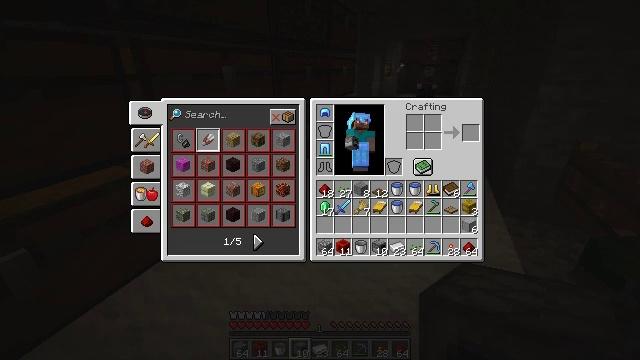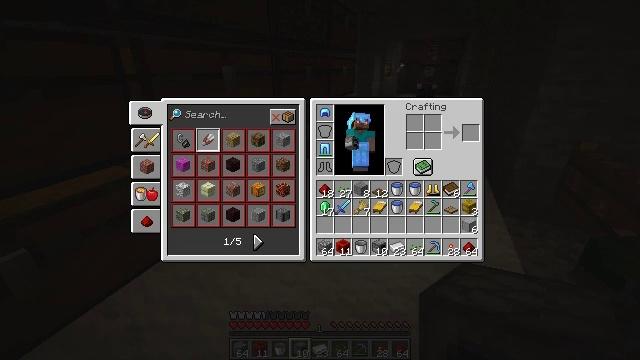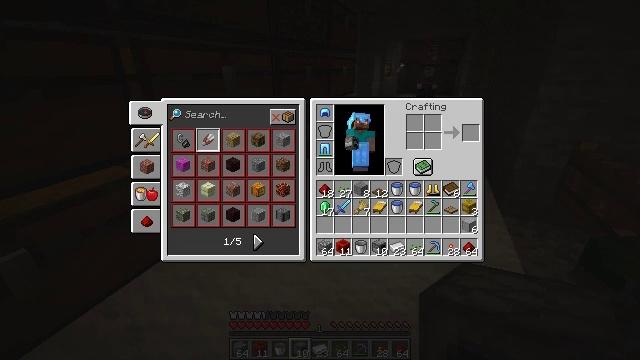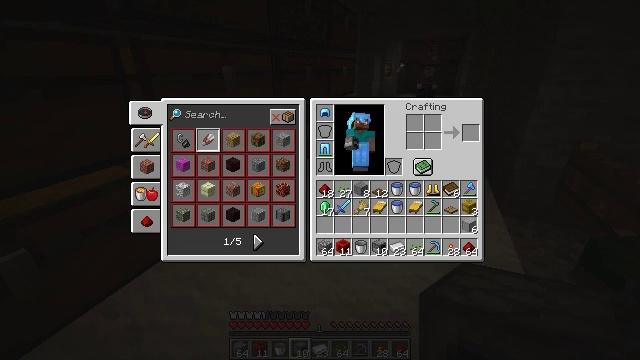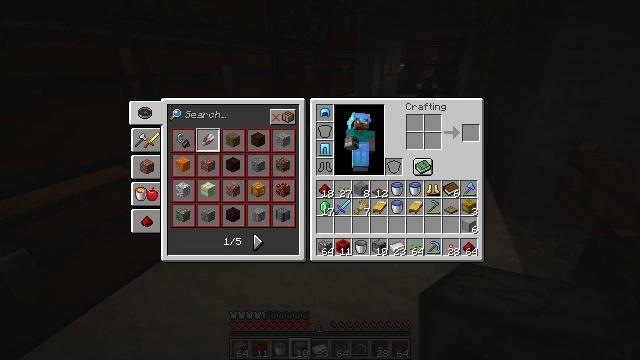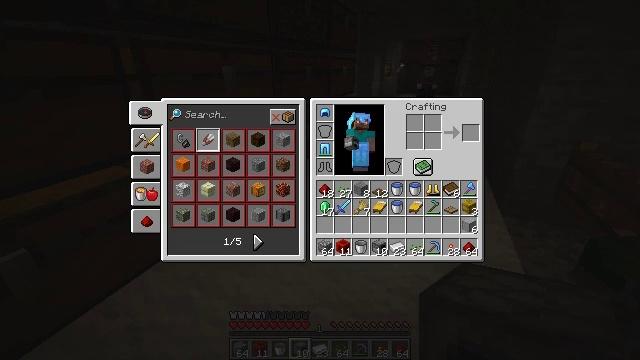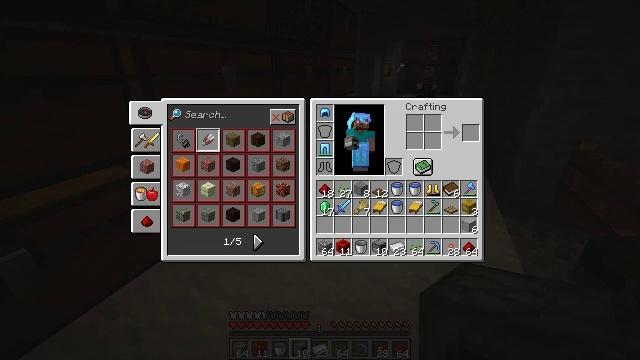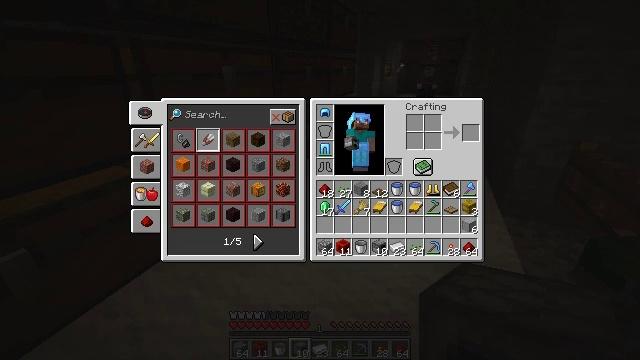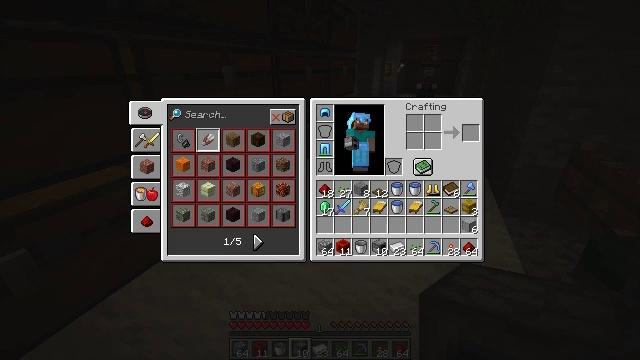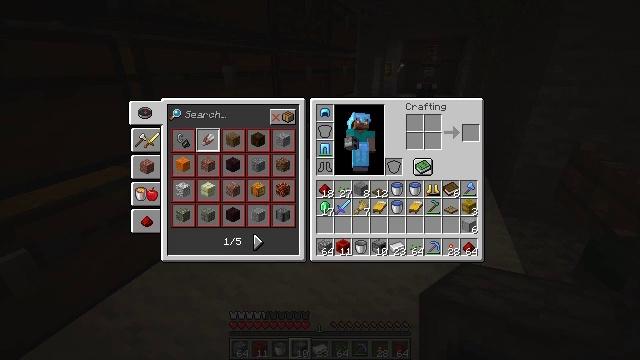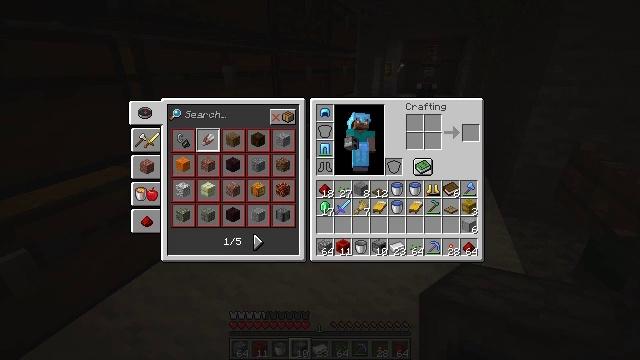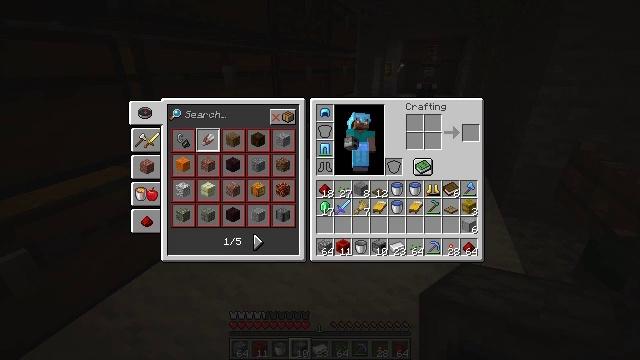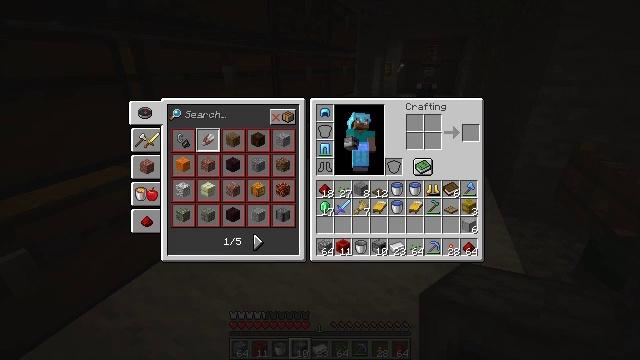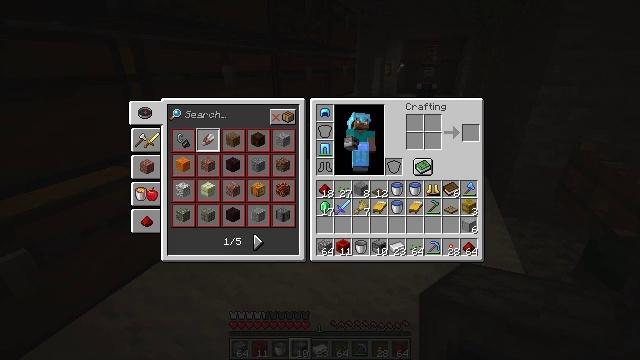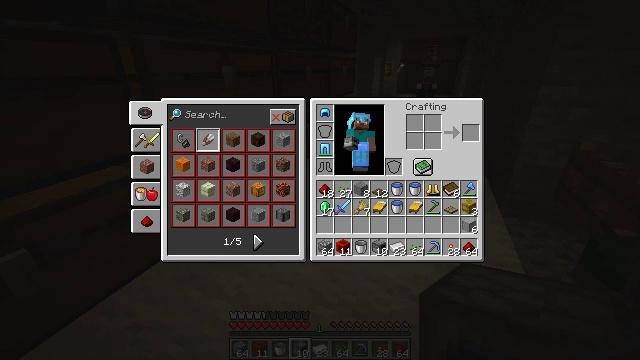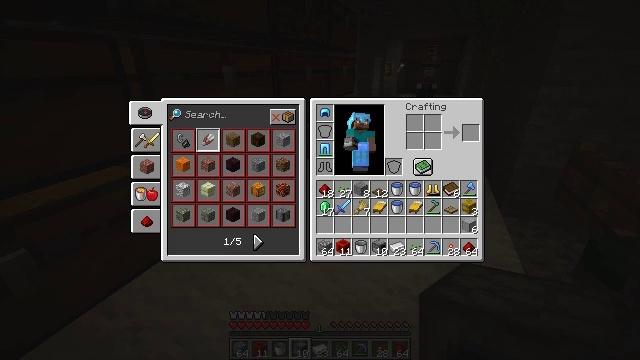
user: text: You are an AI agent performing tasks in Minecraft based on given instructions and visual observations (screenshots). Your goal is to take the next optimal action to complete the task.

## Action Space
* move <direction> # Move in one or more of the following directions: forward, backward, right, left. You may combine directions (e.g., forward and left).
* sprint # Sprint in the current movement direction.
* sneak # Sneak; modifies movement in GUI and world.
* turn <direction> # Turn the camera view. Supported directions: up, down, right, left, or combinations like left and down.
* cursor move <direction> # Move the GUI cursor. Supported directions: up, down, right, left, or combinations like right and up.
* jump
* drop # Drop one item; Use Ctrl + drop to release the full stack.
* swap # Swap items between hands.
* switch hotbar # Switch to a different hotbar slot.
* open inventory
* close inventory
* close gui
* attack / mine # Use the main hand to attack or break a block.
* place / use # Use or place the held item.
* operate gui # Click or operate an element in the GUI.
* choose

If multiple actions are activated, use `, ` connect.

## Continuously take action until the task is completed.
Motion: motion action
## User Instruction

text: Drop an iron ingot.
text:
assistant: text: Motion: no_op
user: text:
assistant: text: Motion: no_op
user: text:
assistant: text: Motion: no_op
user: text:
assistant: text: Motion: no_op
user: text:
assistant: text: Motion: no_op
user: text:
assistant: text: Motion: no_op
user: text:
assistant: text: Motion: no_op
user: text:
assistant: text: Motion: no_op
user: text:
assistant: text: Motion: no_op
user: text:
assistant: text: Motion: no_op
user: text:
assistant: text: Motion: no_op
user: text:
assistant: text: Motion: no_op
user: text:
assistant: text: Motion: no_op
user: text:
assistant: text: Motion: no_op
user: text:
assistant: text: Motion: no_op
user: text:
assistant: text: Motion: no_op
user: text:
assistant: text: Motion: no_op
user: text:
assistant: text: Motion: no_op
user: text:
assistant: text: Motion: no_op
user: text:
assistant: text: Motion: no_op
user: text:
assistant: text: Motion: no_op
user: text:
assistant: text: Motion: no_op
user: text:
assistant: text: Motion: no_op
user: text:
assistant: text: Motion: no_op
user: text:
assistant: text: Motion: no_op
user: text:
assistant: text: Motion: no_op
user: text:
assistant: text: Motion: no_op
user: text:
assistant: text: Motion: no_op
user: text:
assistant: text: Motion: no_op
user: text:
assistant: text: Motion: no_op